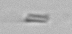
Label: fiber